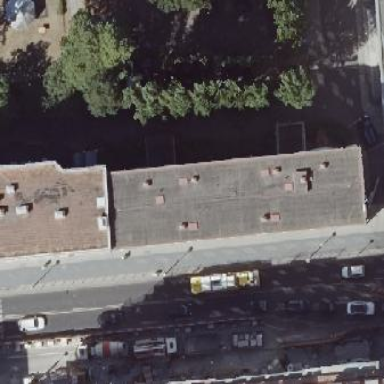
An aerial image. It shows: Embassy building with gabled roof.